Question: Will the following 'css' :
'''
#search_bar {
width: 300px;
margin-left:475px;
height:27px;
}
'''
generate the same position of search bar on every mointor as in the following snapshot ?

Like units in percentage will show the size accordingly on every monitor,is it the same with pixels ? I mean I try to align the search box as visible in the snapshot in the center but I don't know if it will look the same on broader monitors than mine.
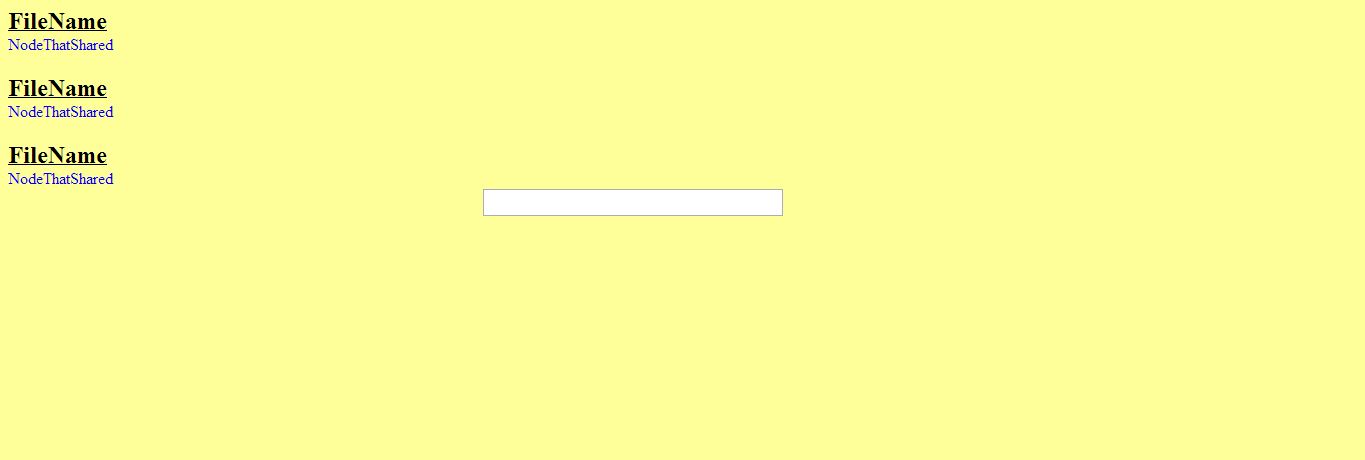
Answer: Neither monitors nor screen resolution have anything to do with how your element will be positioned. What matters is the width/height of the viewport (especially since desktop users don't always maximize their browser). If the viewport is only 300px wide, not only will your element not be centered, it will be so far to the right that it will appear off screen! If the viewport is 2000px wide, it will be woefully far to the left.
Here are 2 options for perfectly centering an element no matter what the viewport size is.
'''
input.one {
display: block;
margin: 0 auto;
width: 300px;
}
input.two {
width: 300px;
margin-left: -150px; /* half of the element's width */
position: relative;
left: 50%;
}
'''
<URL>